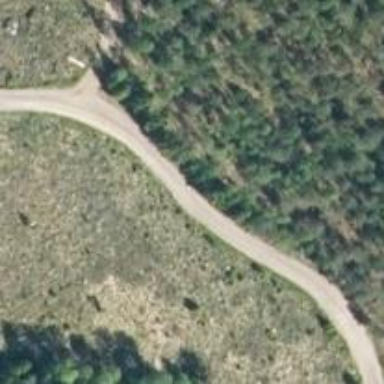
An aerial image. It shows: Unclassified road.